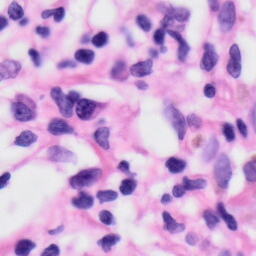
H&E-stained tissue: Skin